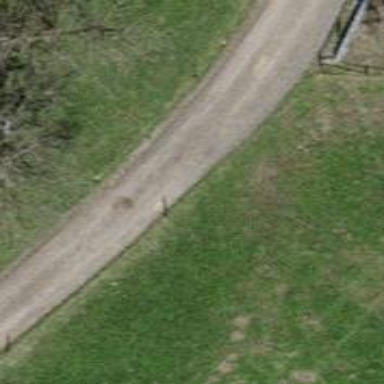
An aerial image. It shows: Gravel track.